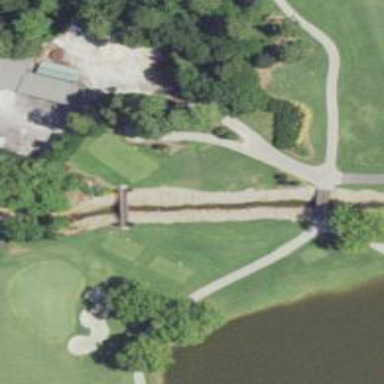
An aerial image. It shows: Path used for both walking and golf.